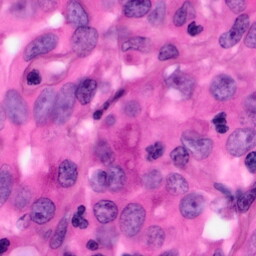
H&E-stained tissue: Pancreatic